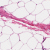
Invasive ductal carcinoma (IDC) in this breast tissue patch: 0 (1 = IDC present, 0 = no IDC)